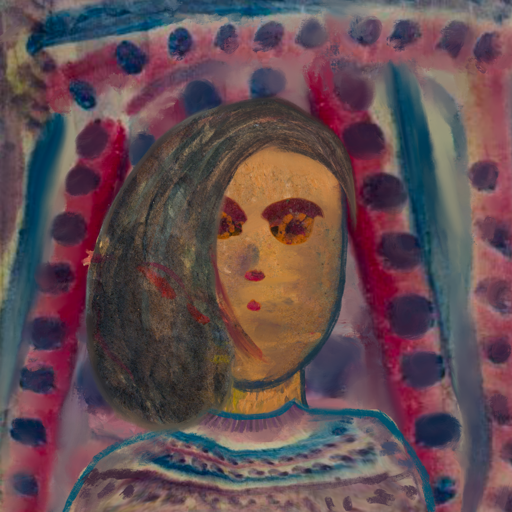
Background: HillGirl, Head And Neck Front: In_The_Sun, Face Front: Doll, Bust: HillGirl, Hair Front: Gypsy_Mother, Head Accessory: Blank, Second Necklace: Blank, Necklace: Blank, Baby: Blank